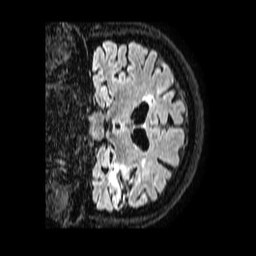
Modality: FLAIR
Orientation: coronal
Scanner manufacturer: philips
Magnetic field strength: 1.5 T
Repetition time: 4.8 s
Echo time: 0.3 s